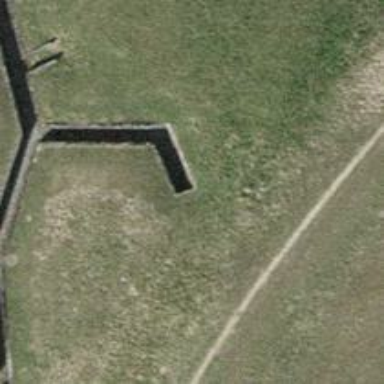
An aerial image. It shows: Military trench.